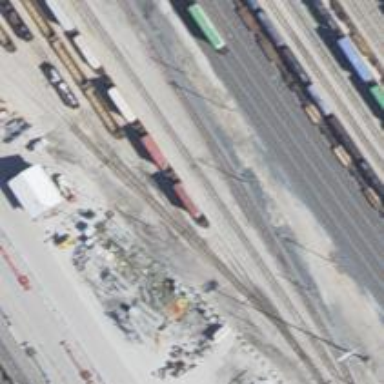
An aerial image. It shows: Railway yard used for servicing trains.